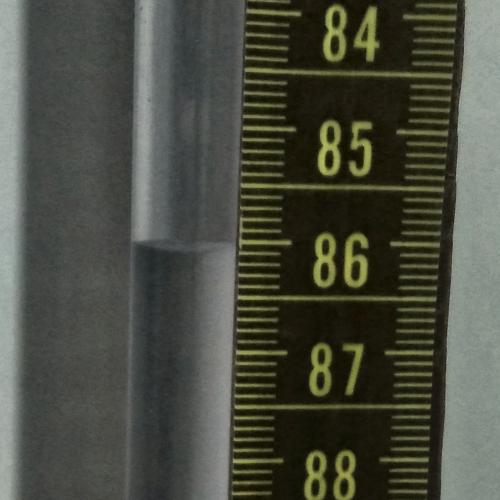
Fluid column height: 86.0 cm